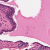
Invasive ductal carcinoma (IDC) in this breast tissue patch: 0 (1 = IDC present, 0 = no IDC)